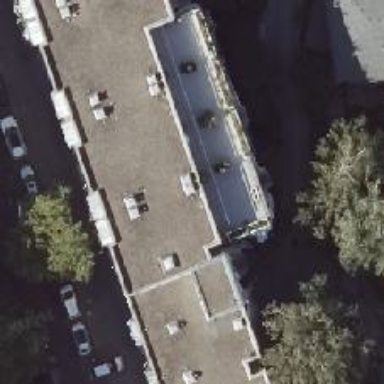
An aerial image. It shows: Part of building.